Field crop: maize
Growth stage: 2
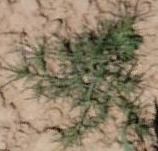
Species: salsola